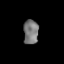
Tissue: lung
Cell type: Myeloid cells
Senescence score: 0.2437
Nuclear area (px): 363
Mean DAPI intensity: 119.022